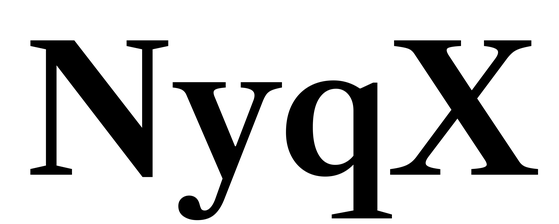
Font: LibreCaslonText_SemiBold